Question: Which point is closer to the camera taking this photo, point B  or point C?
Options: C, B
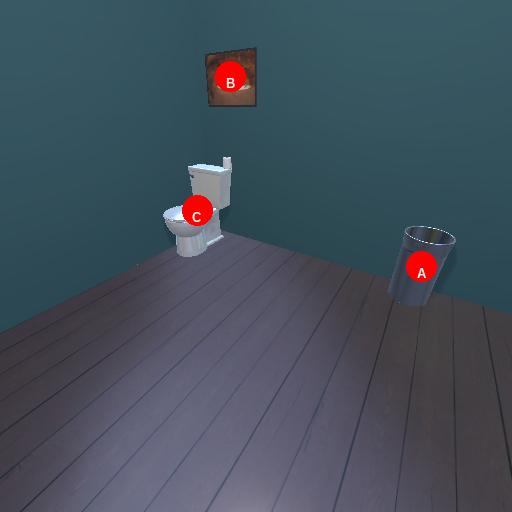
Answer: C